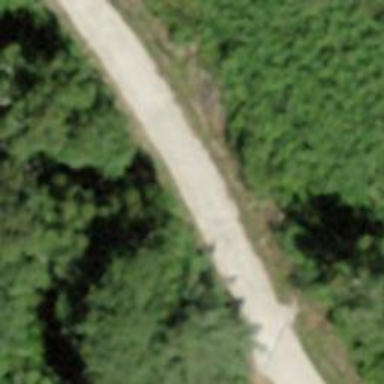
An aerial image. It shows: Concrete track with grade 1 quality.